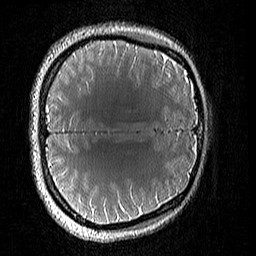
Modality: T2w
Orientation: axial
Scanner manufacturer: siemens
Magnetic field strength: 3 T
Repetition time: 3.2 s
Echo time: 0.428 s